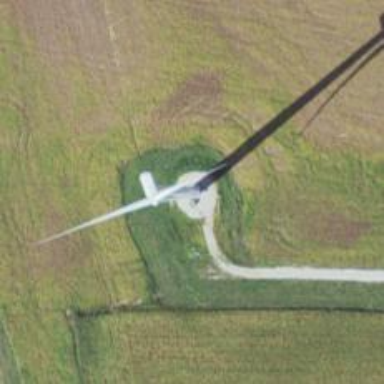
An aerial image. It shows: Wind turbine generator that utilizes wind as its source for generating electricity. It is of the horizontal axis type.